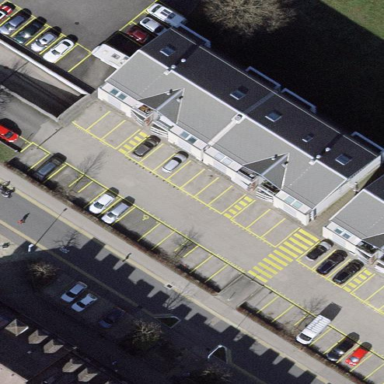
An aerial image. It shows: Parking area with surface.